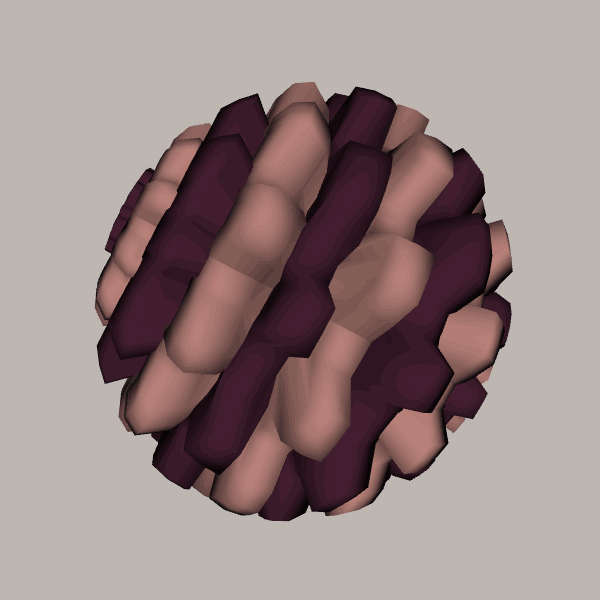
Background: light